Question: '''
<!DOCTYPE html>
<meta charset="utf-8">
<style>
body {
font: 10px sans-serif;
}
.axis path,
.axis line {
fill: none;
stroke: #000;
shape-rendering: crispEdges;
}
.x.axis path {
display: black;
}
.line {
fill: none;
stroke: steelblue;
stroke-width: 1.5px;
}
#legend {
margin-left:220px;
}
</style>
<div id="legend">
<h3>Cholera No Of Deaths & Cases</h3>
<body>
<script src="http://d3js.org/d3.v3.js"></script>
<script src="legend.js"></script>
<script>
var margin = { top: 30, right: 40, bottom: 30, left: 50 },
width = 600 - margin.left - margin.right,
height = 270 - margin.top - margin.bottom;
var parseDate = d3.time.format("%Y").parse;
var x = d3.time.scale()
.range([0, width]);
var y = d3.scale.linear()
.range([height, 0]);
var xAxis = d3.svg.axis()
.scale(x)
.orient("bottom").ticks(5);
var yAxis = d3.svg.axis()
.scale(y)
.orient("left").ticks(5);
var line = d3.svg.line()
.x(function (d) { return x(d.year); })
.y(function (d) { return y(d.value); });
var line2 = d3.svg.line()
.x(function (d) { return x(d.year); })
.y(function (d) { return y(d.value2); });
var svg = d3.select("body").append("svg")
.attr("width", width + margin.left + margin.right)
.attr("height", height + margin.top + margin.bottom)
.append("g")
.attr("transform", "translate(" + margin.left + "," + margin.top + ")");
d3.json("country.json", function (error, data) {
data.forEach(function (d) {
d.year = parseDate(d.year.toString());
d.value = +d.value;
d.value2 = +d.value2;
});
x.domain(d3.extent(data, function (d) { return d.year; }));
y.domain([0, d3.max(data, function (d) { return Math.max(d.value, d.value2); })]);
svg.append("g")
.attr("class", "x axis")
.attr("transform", "translate(0," + height + ")")
.call(xAxis)
svg.append("text") // text label for the x axis
.attr("x", 265)
.attr("y", 240)
.style("text-anchor", "middle")
.text("Years");
svg.append("g")
.attr("class", "y axis")
.call(yAxis)
.append("text")
.attr("transform", "rotate(-90)")
.attr("y", 6)
.attr("dy", ".71em")
.style("text-anchor", "end")
.text("Number Of Cholera Cases");
svg.append("path")
.datum(data)
.attr("class", "line")
.style("stroke", "red")
.attr("d", line(data));
svg.append("path")
.datum(data)
.attr("class", "line")
.attr("d", line2(data));
legend = svg.append("g")
.attr("class", "legend")
.attr("transform", "translate(50,30)")
.style("font-size", "12px")
.call(d3.legend)
setTimeout(function () {
legend
.style("font-size", "20px")
.attr("data-style-padding", 10)
.call(d3.legend)
}, 1000)
});
</script></div>
'''
The value for two of my y-axis have a big difference and I would like to split the y-axis halfway so that the graph will not have so much gap in between. I know that using d3.axis.tickFormat may help the problem but I have no idea where should this method be called at. Is there anyway for me to split the y-axis value half way?
'''
[{"country":"Singapore","year": "1960", "value":"887", "value2": "199"},
{"country":"Singapore","year": "1965", "value":"218", "value2": "55"},
{"country":"Singapore","year": "1993", "value":"37046", "value2": "931"},
{"country":"Singapore","year": "1994", "value":"38735", "value2": "118"},
{"country":"Singapore","year": "1995", "value":"19903", "value2": "624"},
{"country":"Singapore","year": "1997", "value":"4170", "value2": "125"},
{"country":"Singapore","year": "1998", "value":"10000", "value2": "0"}]
'''
As you can see from the JSON file, the difference between value and value2 is very large and I would like to be able to split the y-axis half way.

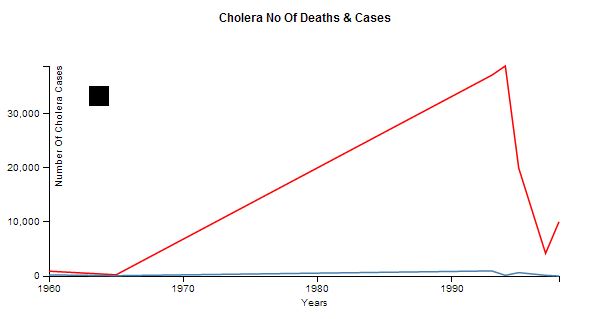
Answer: Are you looking for something like this?
<URL>
If so you are going to need to create a second scale for your y axis that corresponds to the second set of data. That way you maintain both mappings. Note that I just substituted your call for JSON with the actual data. Just replace the 'data.foreach(...' with your original call for JSON.
Also, to clean code I would try to modularize your chart into functions that mirror Mike Bostock's reusable chart pattern. It will make your code much more readable.